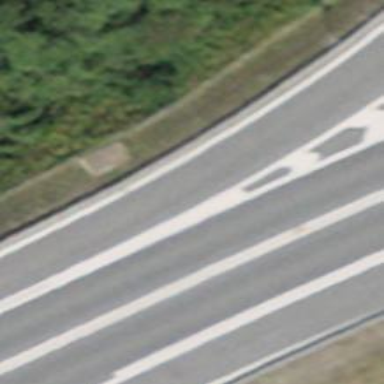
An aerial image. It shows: Road with "give way" sign.